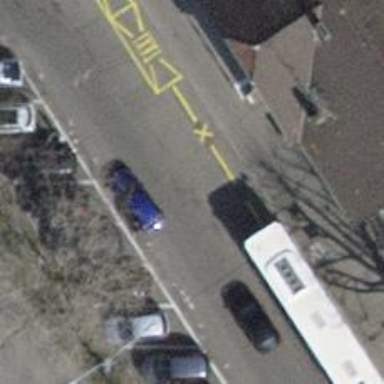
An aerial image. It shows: Bus stop with designated stop position for public transport.